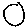
Label: circle